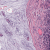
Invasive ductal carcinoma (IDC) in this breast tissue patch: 1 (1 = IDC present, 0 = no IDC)